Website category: auto
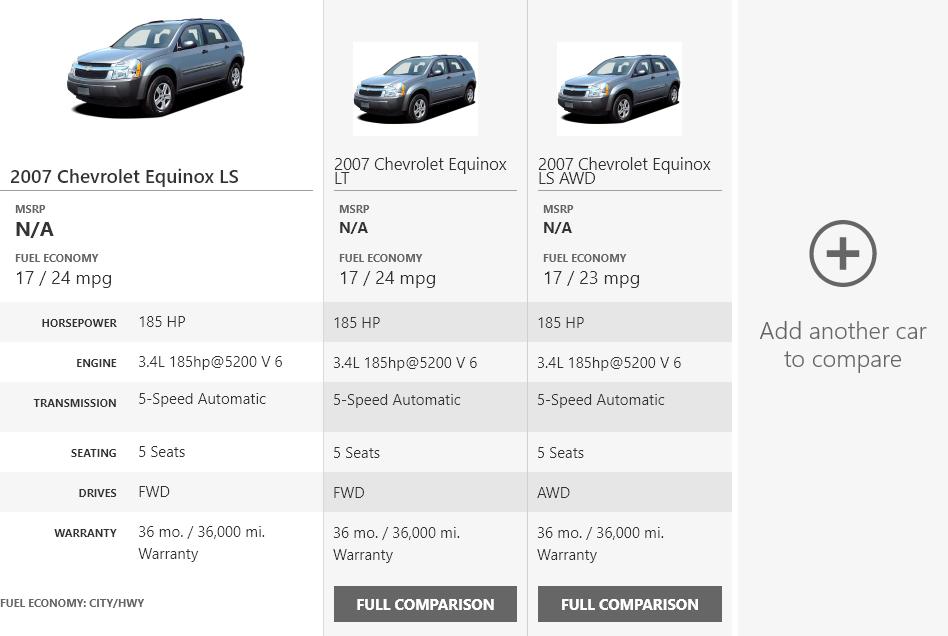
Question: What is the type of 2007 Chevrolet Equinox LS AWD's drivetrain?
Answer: AWD

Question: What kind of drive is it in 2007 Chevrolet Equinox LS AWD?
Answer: AWD

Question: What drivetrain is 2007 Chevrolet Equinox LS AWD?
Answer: AWD

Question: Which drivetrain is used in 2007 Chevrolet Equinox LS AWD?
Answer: AWD

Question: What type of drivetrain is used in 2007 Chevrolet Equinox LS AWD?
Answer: AWD

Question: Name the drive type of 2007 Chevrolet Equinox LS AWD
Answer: AWD

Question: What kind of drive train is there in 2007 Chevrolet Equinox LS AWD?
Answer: AWD

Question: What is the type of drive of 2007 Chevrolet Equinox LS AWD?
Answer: AWD

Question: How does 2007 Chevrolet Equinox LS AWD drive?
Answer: AWD

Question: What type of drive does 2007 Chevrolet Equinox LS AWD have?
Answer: AWD

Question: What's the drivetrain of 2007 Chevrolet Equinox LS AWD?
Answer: AWD

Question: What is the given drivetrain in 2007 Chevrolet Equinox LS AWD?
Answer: AWD

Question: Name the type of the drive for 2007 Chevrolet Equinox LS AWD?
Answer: AWD

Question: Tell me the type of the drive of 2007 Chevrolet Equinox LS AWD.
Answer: AWD

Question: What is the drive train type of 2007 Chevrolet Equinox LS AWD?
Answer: AWD

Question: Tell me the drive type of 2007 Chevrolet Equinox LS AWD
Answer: AWD

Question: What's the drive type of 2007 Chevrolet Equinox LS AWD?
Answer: AWD

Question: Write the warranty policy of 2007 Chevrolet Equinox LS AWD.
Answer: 36 mo. / 36,000 mi. Warranty

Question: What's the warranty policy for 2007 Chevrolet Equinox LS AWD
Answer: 36 mo. / 36,000 mi. Warranty

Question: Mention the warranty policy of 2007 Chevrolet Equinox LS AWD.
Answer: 36 mo. / 36,000 mi. Warranty

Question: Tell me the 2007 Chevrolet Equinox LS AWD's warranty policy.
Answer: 36 mo. / 36,000 mi. Warranty